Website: apple
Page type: order-returns
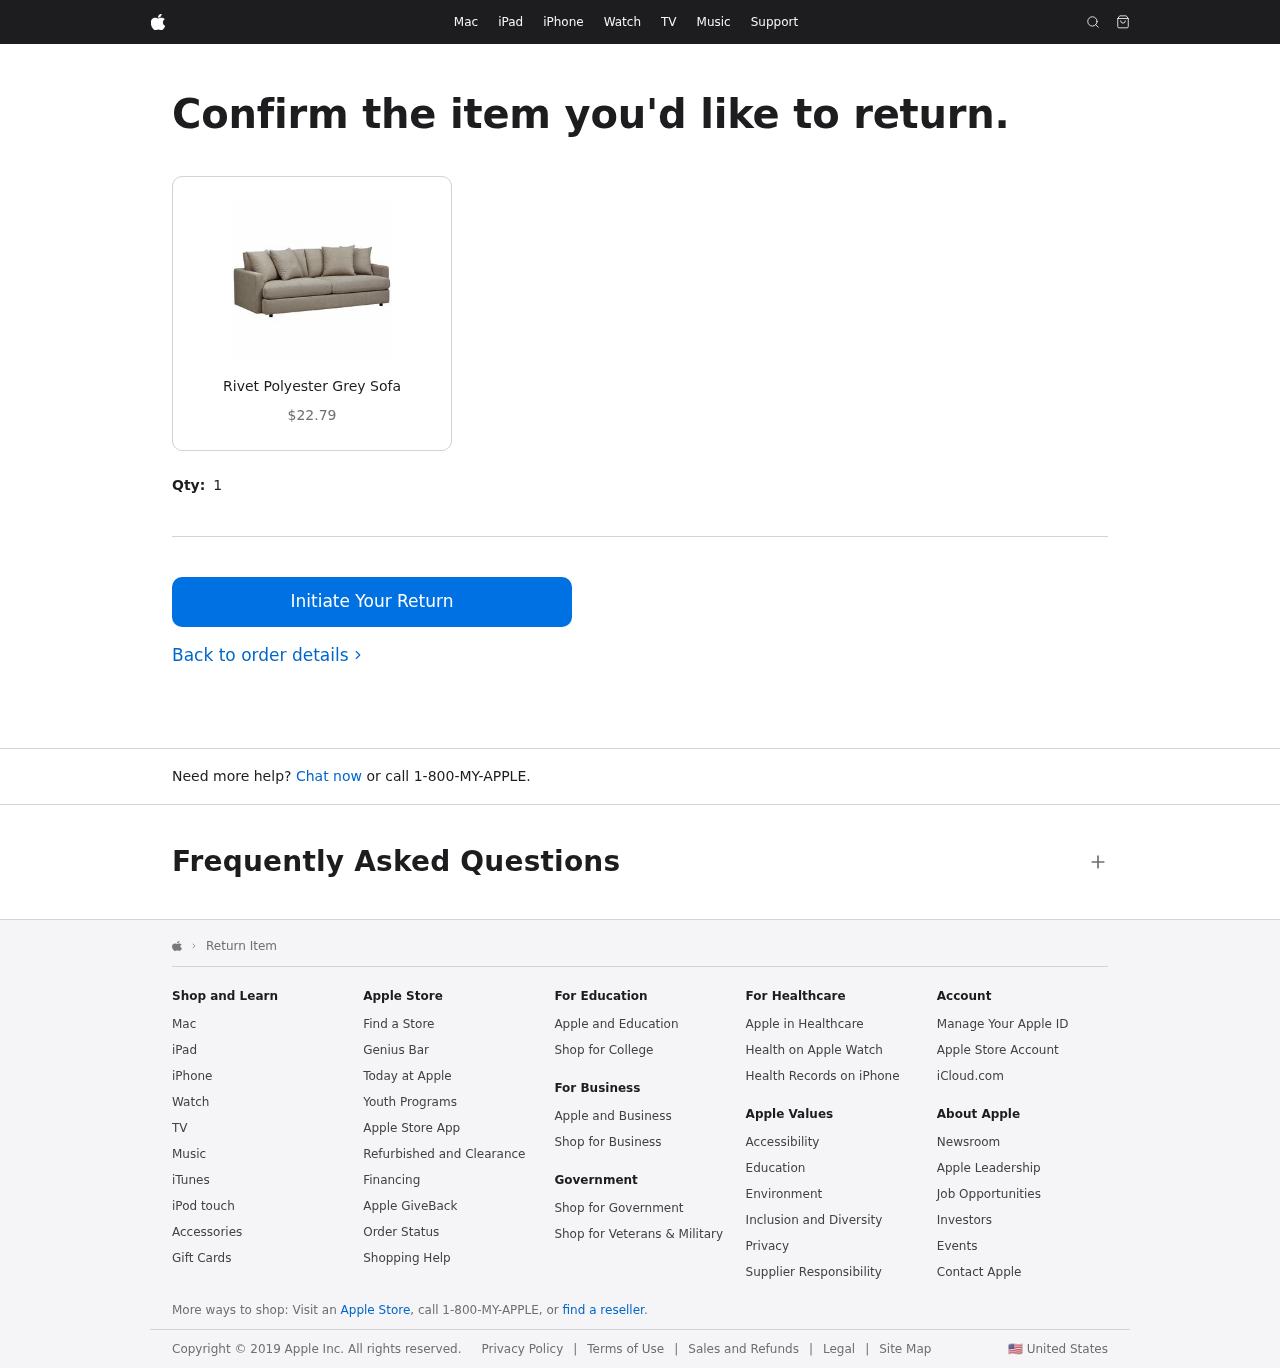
Product elements: key: PRODUCT1_NAME
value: Rivet Polyester Grey Sofa
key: PRODUCT1_PRICE
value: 22.79
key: PRODUCT1_QUANTITY
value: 1